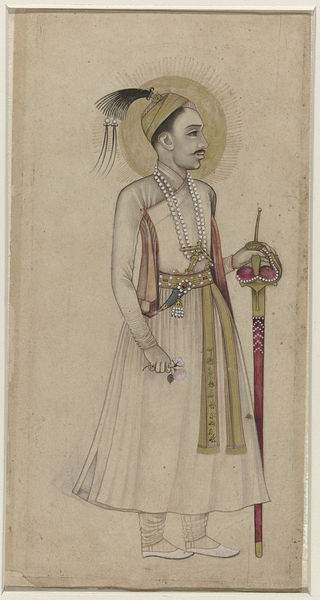
Titel: Portret van Sultan Muhammad-Quli Qutb-Shah van Golconda
Standort: Amsterdam
Institution: Rijksmuseum
Schlagwörter: feder, hand, mann, blume, hut, kleid, profil, schwarz, zeichnung, gürtel, rot, beige, rock, bart, mütze, schnurrbart, federn, messer, stehen, bildnis, sonne, gewand, gold, haare, kostüm, rosa, schärpe, schuhe, kette, schnurbart, perlenkette, asien, schwert, säbel, waffe, heiligenschein, nimbus, dolch, krieger, indien, turban, chinese, asiat, männerrock, haare#, nkette, perlen#kette